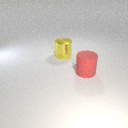
large red rubber cylinder to the right of large yellow metal cylinder